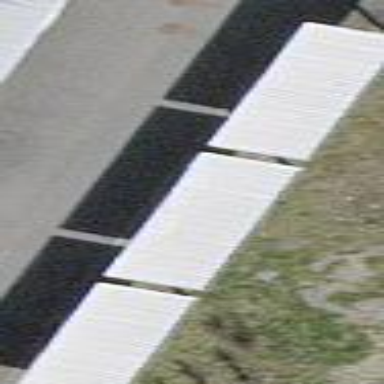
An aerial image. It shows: Bicycle parking shed with asphalt surface.